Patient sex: F
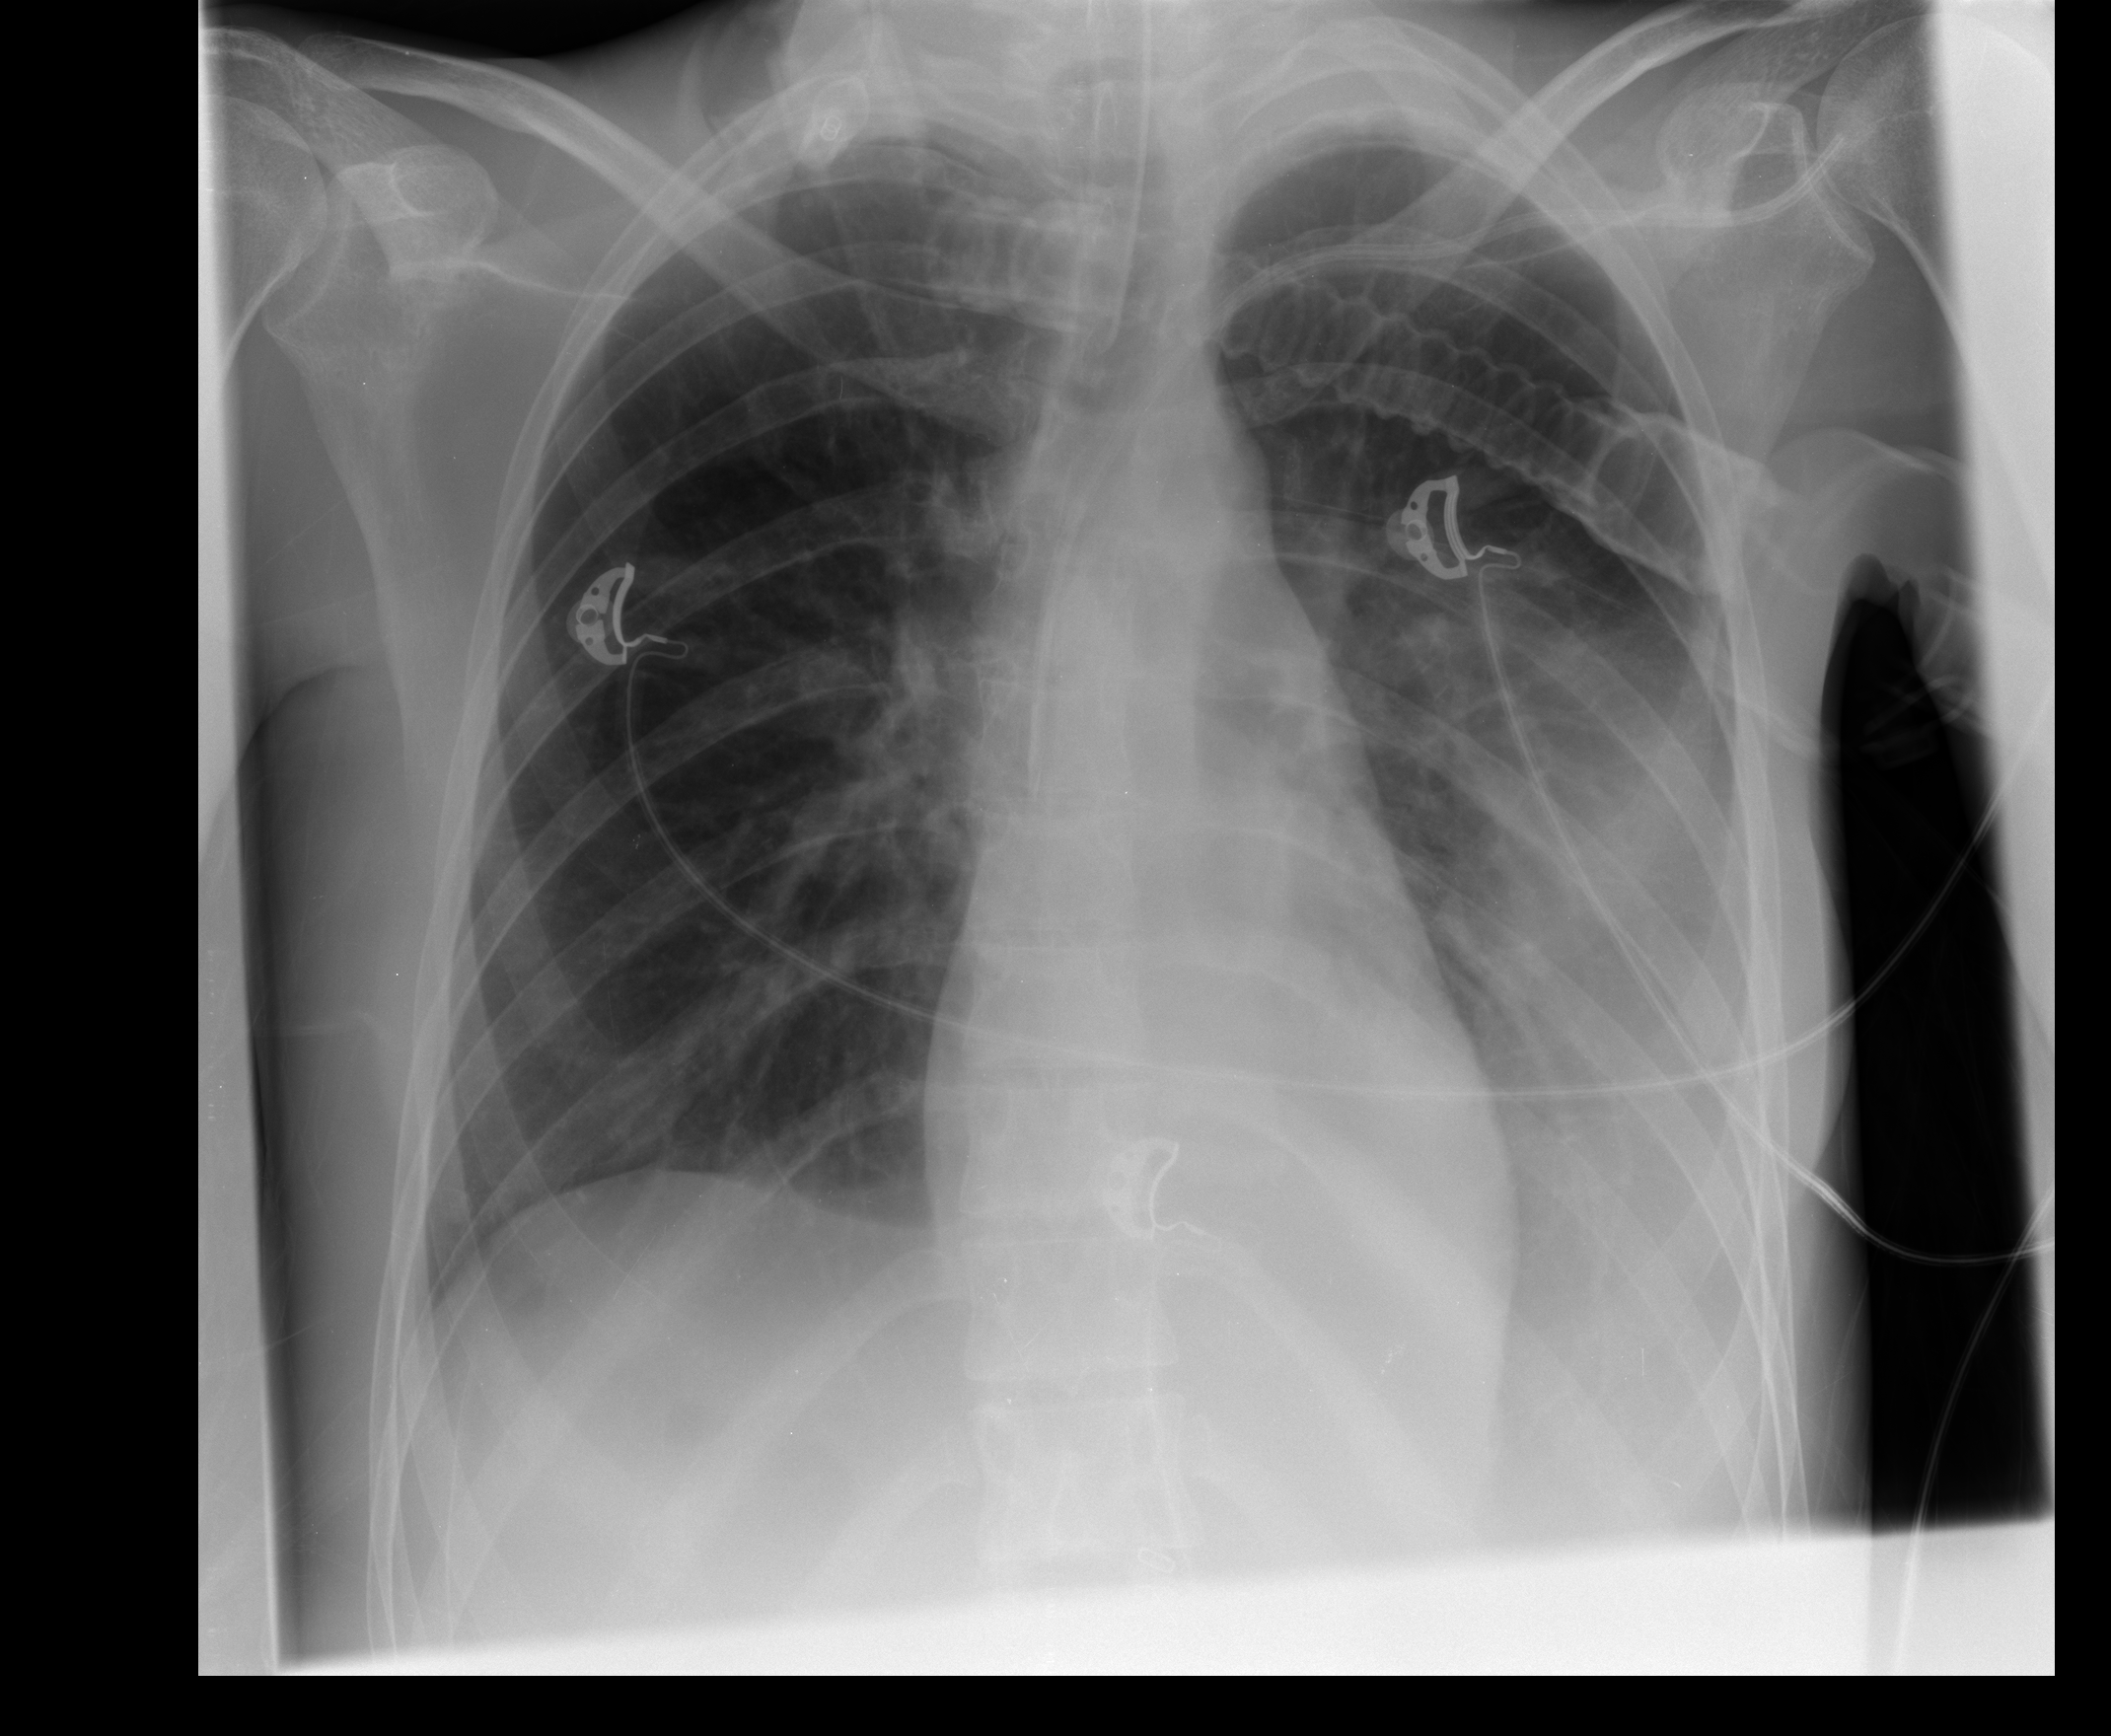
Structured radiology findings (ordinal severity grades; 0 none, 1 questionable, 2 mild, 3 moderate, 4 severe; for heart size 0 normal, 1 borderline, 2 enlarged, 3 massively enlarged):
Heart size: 0
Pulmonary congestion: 0
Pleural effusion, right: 0
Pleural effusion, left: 3
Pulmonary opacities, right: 0
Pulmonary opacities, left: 0
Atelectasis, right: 0
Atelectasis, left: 3